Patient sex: F
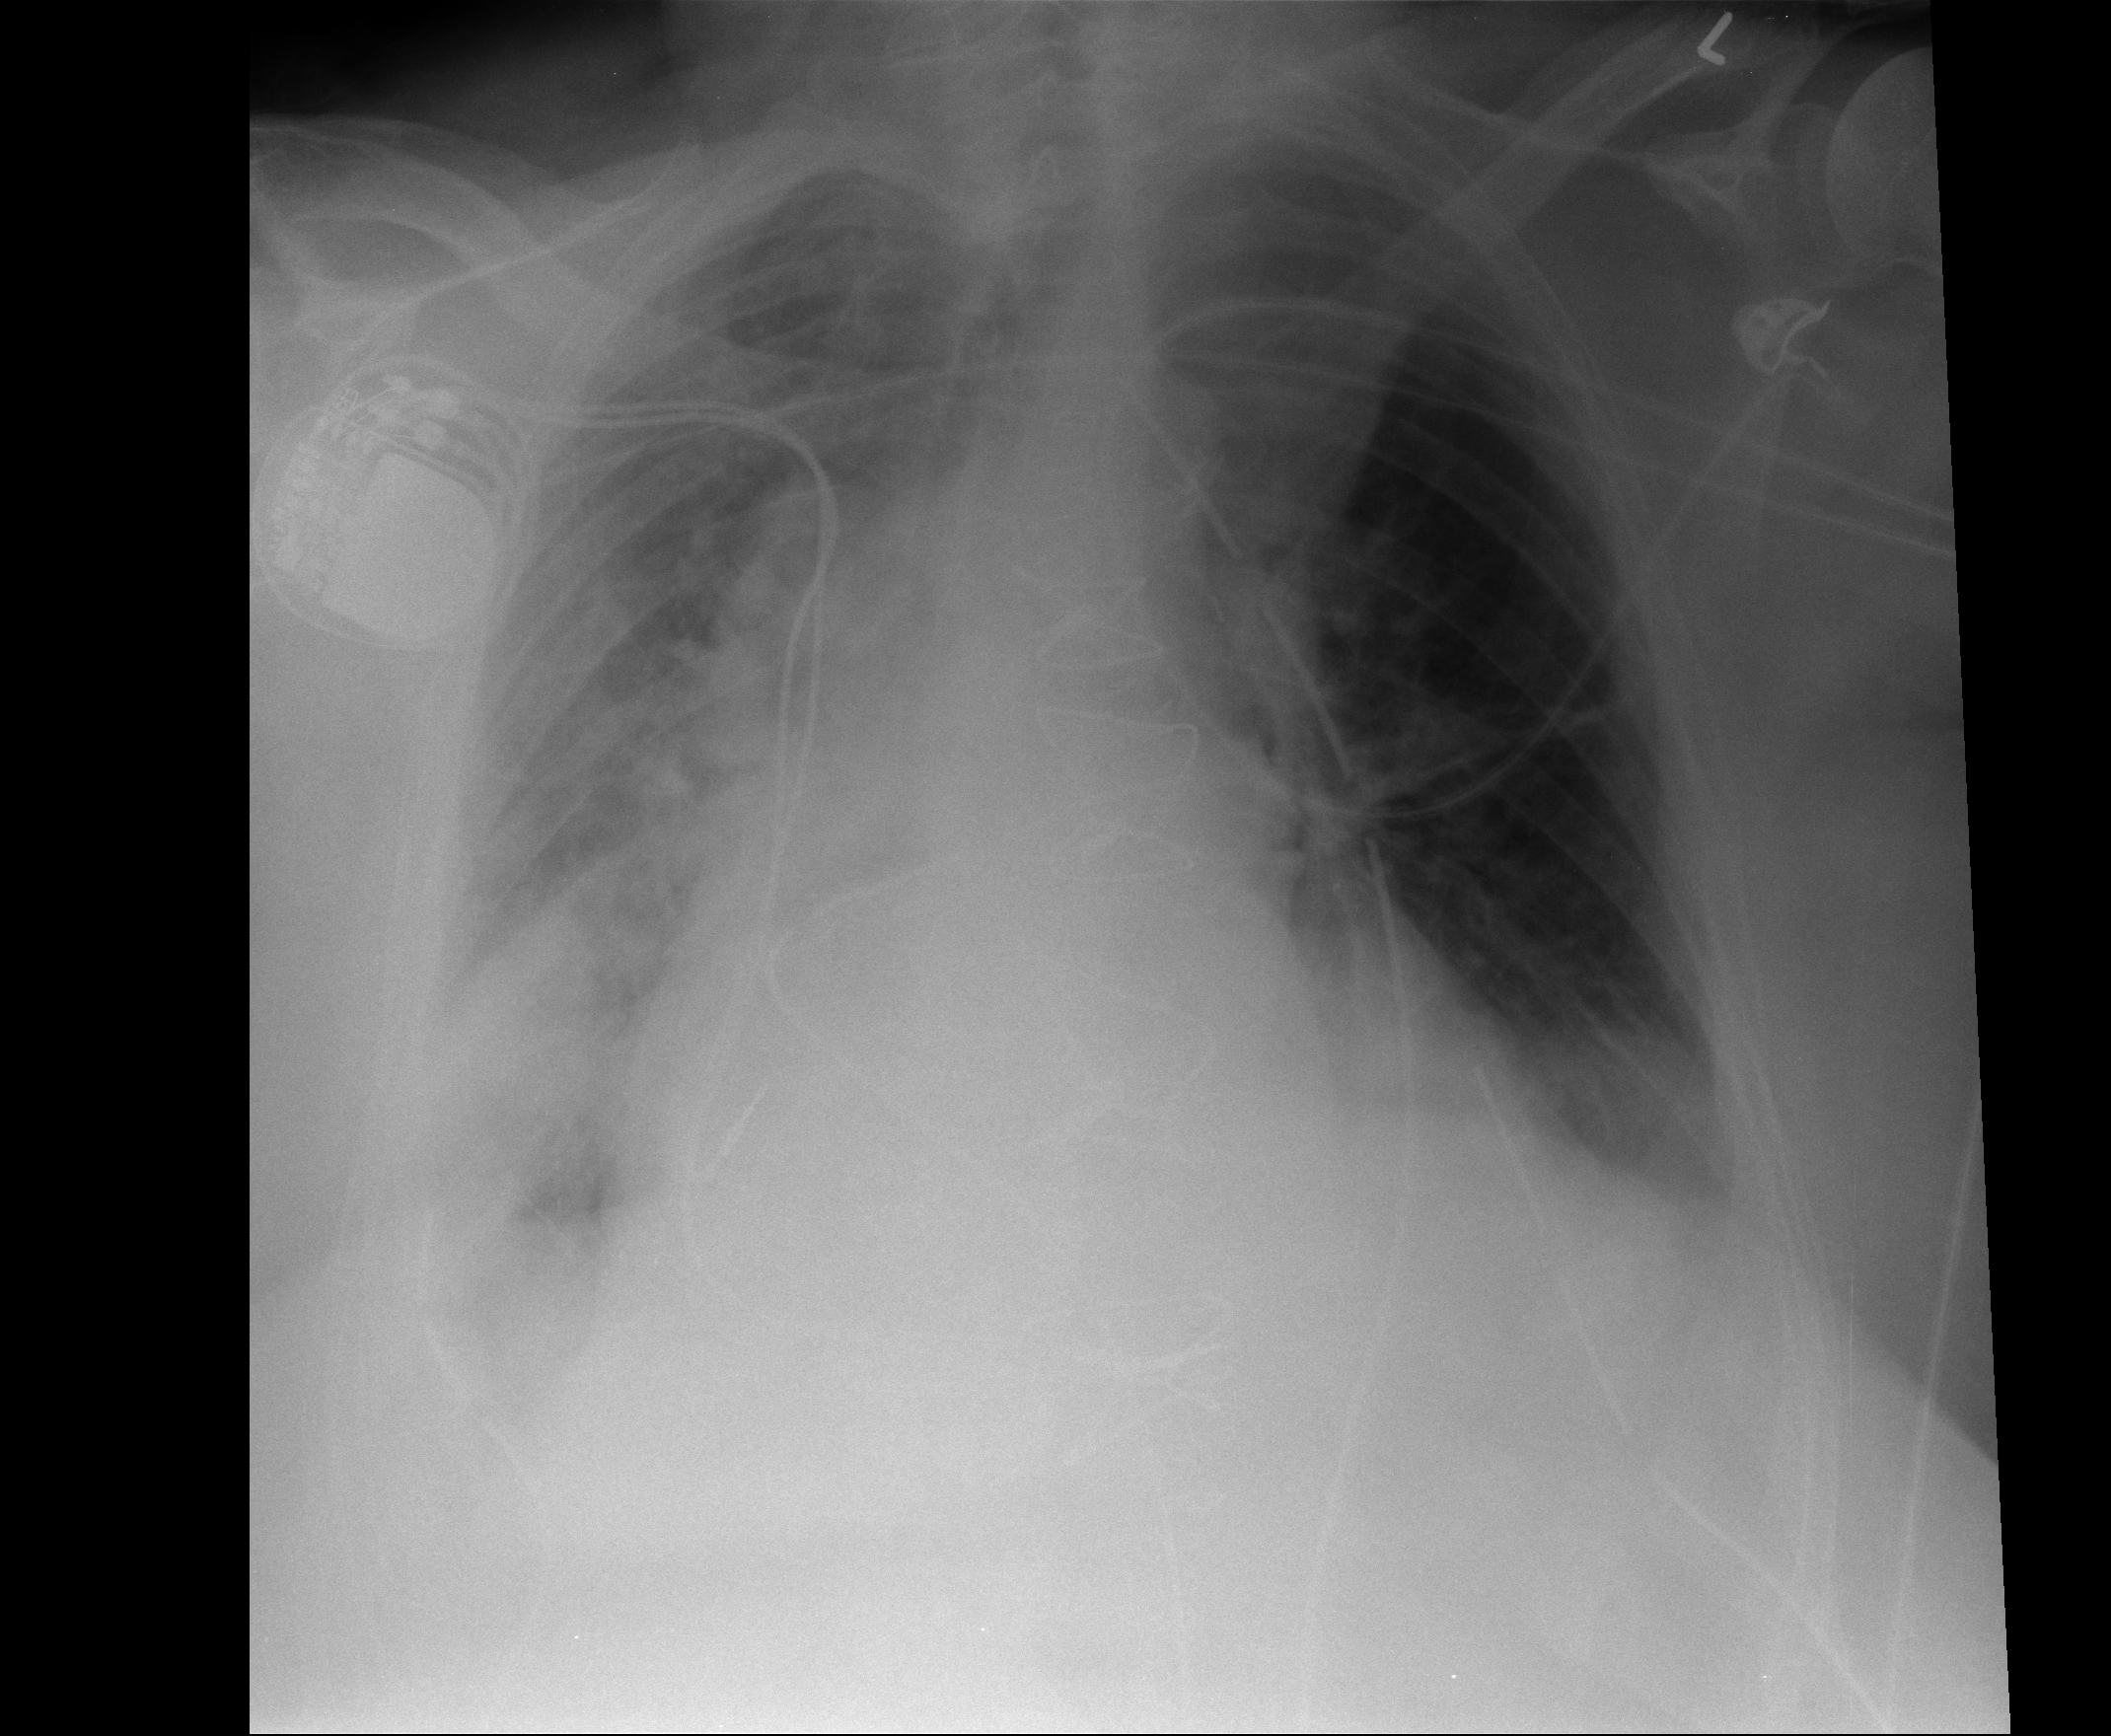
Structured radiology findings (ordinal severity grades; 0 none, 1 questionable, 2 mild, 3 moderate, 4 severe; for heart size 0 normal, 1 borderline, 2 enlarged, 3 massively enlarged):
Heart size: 1
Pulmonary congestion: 2
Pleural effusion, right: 2
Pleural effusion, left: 2
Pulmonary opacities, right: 3
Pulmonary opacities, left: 0
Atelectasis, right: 3
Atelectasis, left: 2